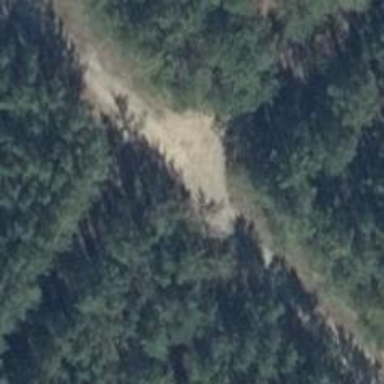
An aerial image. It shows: Sandy track road with grade 4 track type.